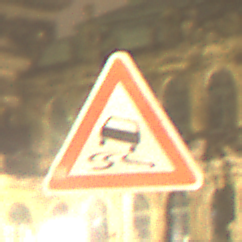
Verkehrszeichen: SchleuderOderRutschgefahr
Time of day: Night
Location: Outdoor (Urban)
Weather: Overcast
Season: NotSpecified
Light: Artificial